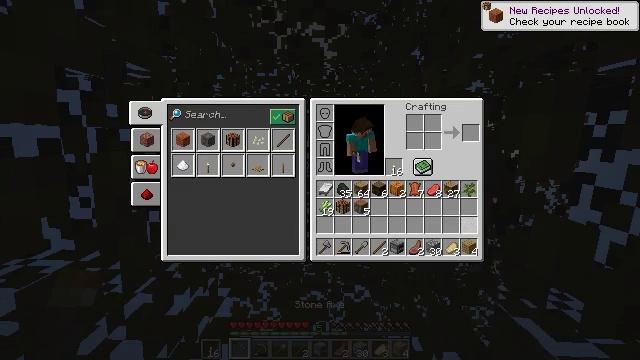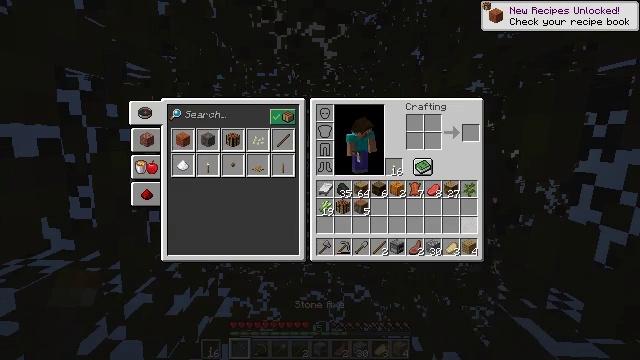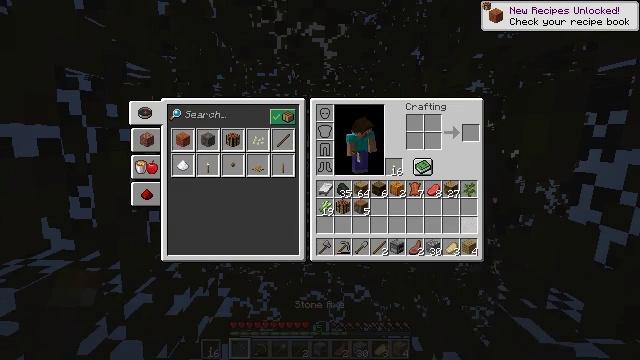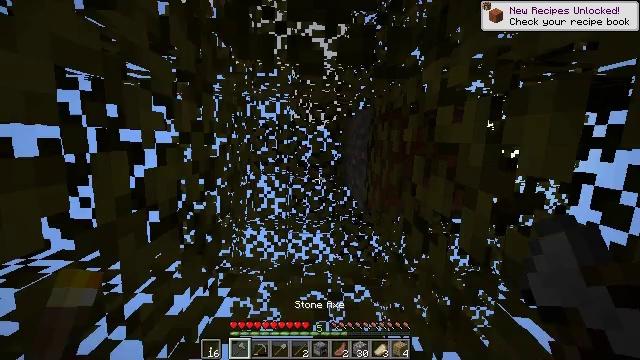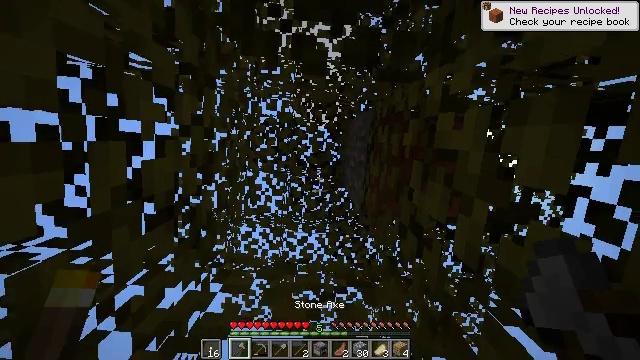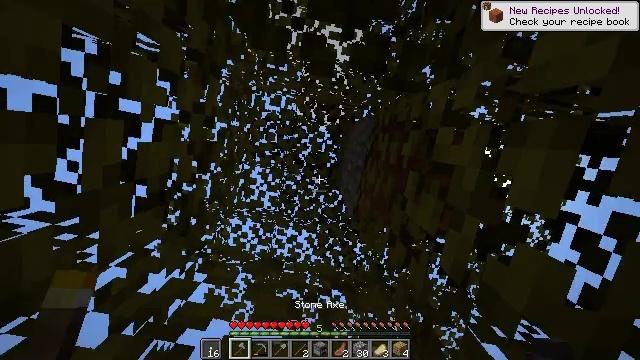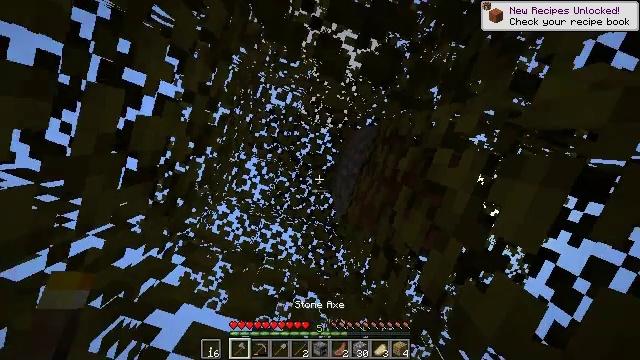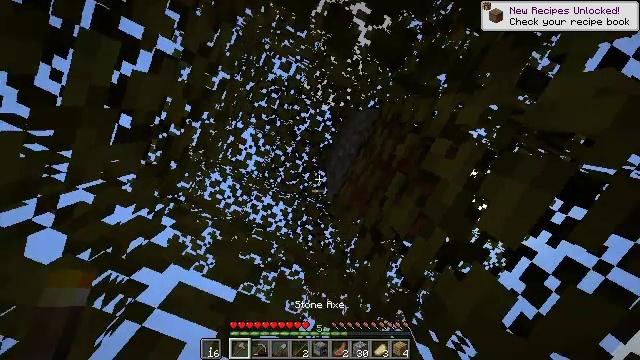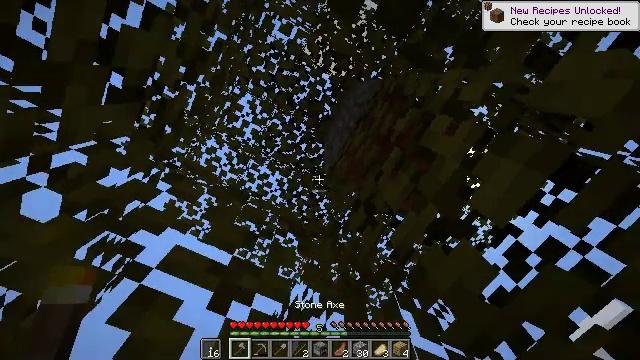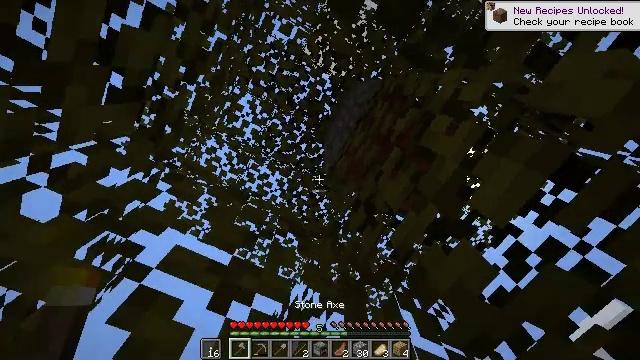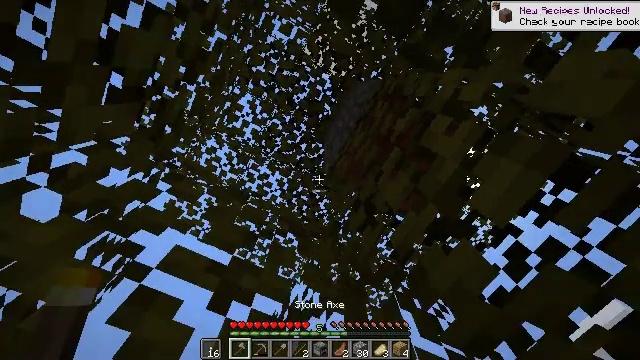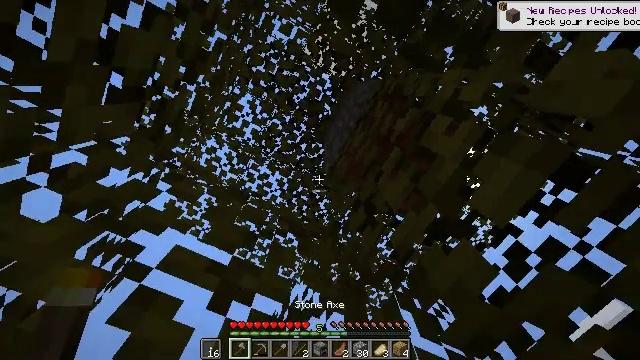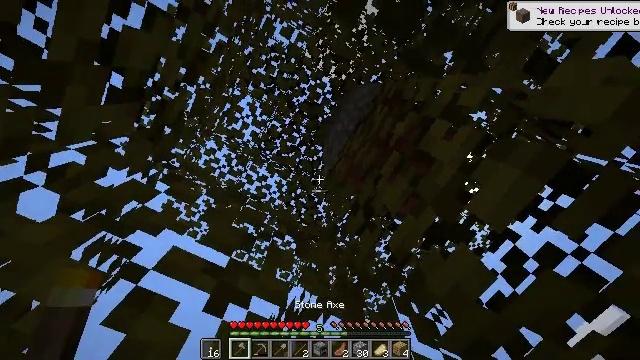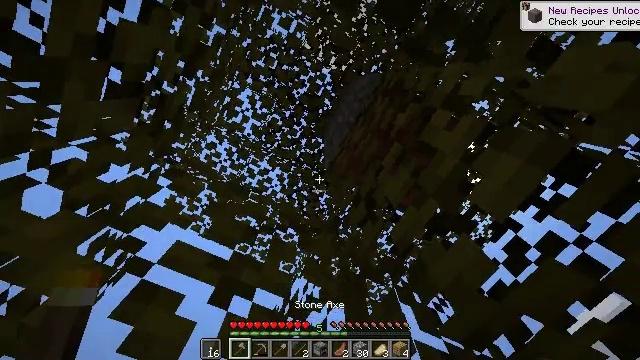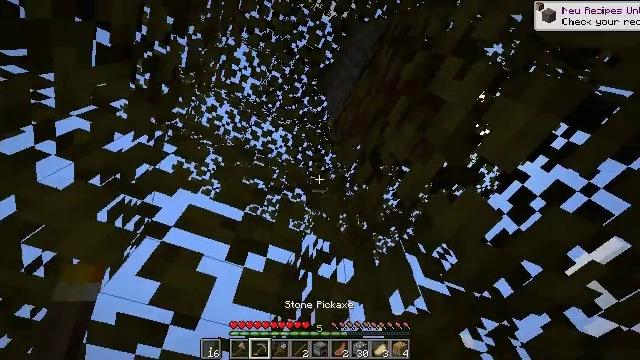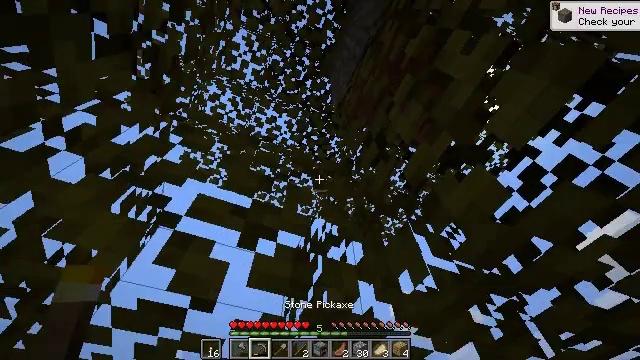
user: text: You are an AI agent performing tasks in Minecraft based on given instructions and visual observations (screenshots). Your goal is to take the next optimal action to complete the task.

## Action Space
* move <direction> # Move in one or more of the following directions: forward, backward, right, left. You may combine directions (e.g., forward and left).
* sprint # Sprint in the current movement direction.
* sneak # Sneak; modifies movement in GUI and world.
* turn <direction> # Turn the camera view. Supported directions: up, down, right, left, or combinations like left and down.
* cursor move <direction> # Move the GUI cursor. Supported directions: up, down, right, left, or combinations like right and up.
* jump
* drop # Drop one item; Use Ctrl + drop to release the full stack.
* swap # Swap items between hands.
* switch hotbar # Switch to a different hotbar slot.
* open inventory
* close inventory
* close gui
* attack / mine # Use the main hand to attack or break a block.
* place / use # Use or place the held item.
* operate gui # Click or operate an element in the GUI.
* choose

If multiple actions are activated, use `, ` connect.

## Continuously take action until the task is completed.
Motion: motion action
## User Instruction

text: Break the acacia leaves to collect them.
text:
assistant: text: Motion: no_op
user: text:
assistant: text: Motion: no_op
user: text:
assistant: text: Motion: no_op
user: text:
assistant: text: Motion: turn right
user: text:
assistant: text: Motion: turn right
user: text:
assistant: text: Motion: turn right
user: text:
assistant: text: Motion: turn right and down
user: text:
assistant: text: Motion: turn right and down
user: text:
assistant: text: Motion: no_op
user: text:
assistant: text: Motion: no_op
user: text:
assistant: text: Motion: no_op
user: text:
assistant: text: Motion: no_op
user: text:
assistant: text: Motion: turn down
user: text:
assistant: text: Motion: turn left and down
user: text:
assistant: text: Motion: turn left and down
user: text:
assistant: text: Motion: no_op
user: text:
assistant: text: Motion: no_op
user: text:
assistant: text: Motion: turn right
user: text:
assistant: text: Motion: turn right and down
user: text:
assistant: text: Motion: turn right and down
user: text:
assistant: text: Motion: turn right
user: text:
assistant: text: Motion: no_op
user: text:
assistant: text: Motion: turn right
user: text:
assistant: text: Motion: no_op
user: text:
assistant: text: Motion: turn right
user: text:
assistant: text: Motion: turn right
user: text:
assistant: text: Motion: no_op
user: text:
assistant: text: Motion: no_op
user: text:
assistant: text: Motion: turn right, attack / mine
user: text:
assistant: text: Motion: turn right and up, attack / mine